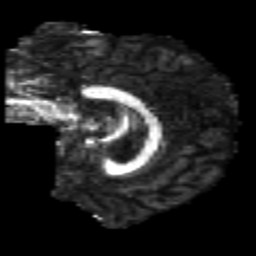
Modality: FA
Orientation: sagittal
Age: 24
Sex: male
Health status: healthy
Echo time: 0.074 s